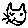
Label: cat